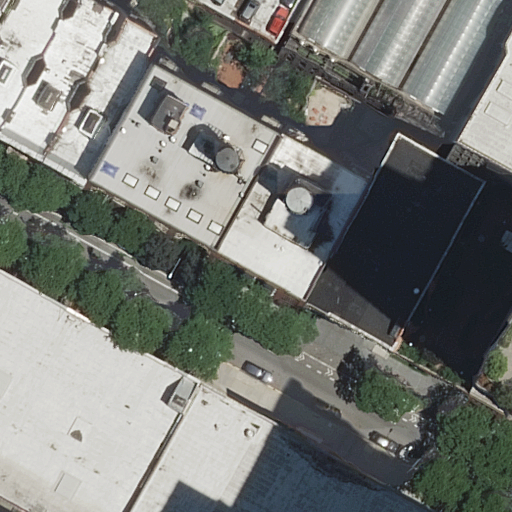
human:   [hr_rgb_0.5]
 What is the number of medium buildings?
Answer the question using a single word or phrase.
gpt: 1

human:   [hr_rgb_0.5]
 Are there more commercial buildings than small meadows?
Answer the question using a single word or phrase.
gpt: no

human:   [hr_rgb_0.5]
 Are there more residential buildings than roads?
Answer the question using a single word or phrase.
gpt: yes

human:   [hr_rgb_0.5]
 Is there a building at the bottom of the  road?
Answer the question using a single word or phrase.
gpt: yes

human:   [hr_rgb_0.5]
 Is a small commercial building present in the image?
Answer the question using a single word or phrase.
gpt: no

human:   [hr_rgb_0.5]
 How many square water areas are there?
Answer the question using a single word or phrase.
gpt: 0

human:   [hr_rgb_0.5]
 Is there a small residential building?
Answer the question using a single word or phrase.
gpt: yes

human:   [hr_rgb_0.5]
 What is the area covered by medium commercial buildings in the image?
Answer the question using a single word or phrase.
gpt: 0m2

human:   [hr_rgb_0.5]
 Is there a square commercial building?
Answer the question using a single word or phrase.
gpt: no

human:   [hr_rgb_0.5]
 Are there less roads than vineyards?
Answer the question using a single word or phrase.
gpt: no

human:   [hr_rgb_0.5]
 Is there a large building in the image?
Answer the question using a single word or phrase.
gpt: yes

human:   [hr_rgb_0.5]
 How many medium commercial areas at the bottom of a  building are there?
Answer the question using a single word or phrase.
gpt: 0

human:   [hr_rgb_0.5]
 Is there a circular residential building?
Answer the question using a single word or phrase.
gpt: no

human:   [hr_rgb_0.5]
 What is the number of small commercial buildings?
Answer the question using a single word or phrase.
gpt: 0

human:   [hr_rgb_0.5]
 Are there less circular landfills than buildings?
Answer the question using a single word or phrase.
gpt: yes

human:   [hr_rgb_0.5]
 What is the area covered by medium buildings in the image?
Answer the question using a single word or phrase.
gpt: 294m2

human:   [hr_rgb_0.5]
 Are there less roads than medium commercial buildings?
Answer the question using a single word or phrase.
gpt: no

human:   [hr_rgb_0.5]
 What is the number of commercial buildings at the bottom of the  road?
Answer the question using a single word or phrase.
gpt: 0

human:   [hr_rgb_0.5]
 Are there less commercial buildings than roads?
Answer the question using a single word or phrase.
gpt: yes

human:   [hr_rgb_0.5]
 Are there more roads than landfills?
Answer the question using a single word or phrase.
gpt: yes

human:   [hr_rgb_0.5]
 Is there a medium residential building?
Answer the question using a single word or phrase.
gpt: yes

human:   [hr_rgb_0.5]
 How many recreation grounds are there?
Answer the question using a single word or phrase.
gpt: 0

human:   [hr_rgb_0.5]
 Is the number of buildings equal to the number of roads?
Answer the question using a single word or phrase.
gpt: no

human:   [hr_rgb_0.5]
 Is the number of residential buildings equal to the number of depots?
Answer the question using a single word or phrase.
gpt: no

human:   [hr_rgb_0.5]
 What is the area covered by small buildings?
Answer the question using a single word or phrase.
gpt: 299m2

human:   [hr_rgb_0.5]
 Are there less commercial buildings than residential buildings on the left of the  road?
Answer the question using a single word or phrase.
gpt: yes

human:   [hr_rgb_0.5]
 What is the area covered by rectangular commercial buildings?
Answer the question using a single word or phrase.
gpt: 0m2

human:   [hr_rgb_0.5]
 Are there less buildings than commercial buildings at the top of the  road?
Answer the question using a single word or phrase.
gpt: no

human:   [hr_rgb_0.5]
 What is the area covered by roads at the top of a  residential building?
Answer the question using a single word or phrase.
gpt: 0m2

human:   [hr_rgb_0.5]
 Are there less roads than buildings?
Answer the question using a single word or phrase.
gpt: yes

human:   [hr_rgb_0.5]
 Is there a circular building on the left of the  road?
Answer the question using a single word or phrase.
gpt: no

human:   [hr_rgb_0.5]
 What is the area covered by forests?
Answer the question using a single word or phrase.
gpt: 0m2

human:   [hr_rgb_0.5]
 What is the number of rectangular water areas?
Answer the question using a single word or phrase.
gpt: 0

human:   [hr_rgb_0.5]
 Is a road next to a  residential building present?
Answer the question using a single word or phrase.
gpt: yes

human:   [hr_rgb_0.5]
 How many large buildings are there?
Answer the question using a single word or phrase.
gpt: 6

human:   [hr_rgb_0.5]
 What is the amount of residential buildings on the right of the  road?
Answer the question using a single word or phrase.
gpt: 4